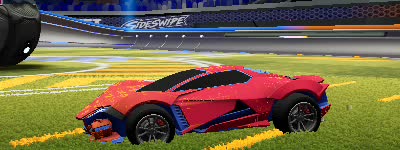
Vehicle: werewolf